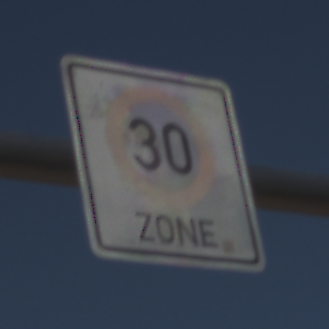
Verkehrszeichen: BeginnZone30
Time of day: MorningAfternoon
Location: Outdoor (Nature)
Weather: Clear
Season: NotSpecified
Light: Natural